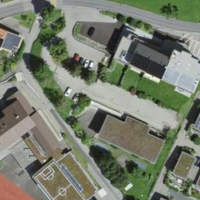
EUNIS habitat code: 54
Species observed at this site:
Campanula rotundifolia